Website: walmart
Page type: cart
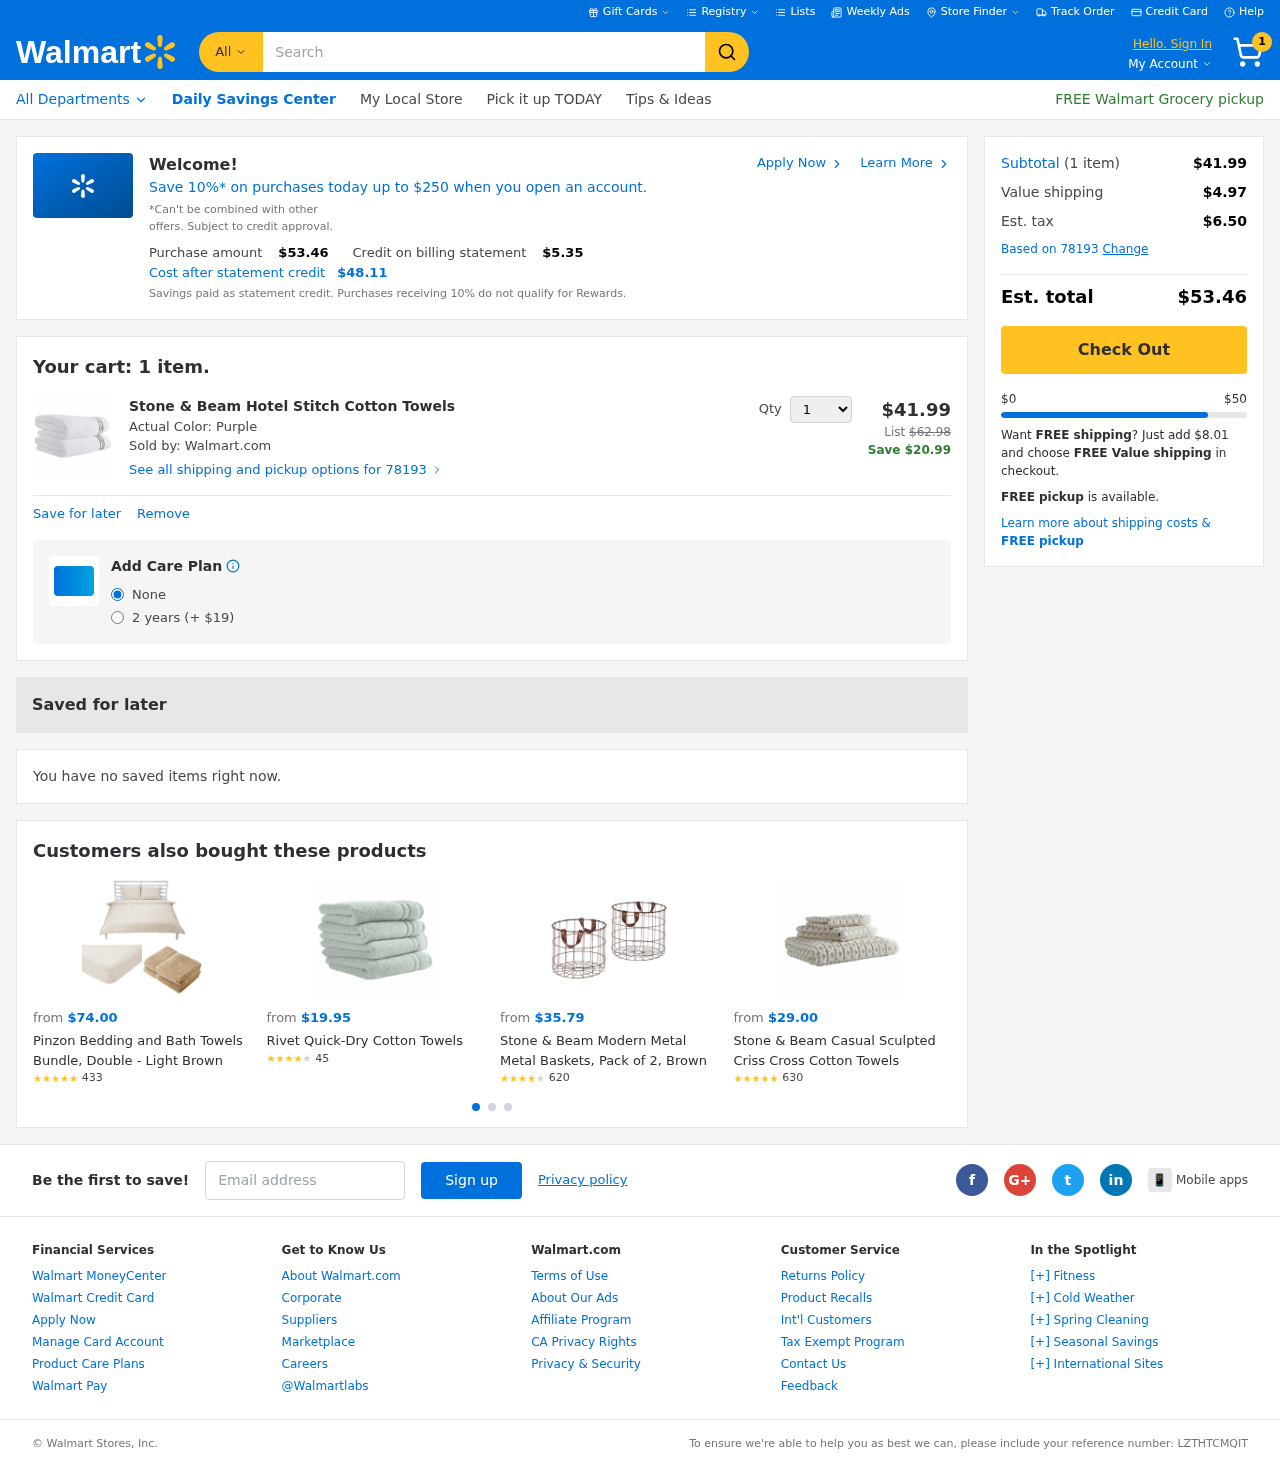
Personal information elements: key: PII_EMAIL
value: margaret_shaffer@gmail.com
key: PII_POSTCODE
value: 78193
Product elements: key: PRODUCT1_NAME
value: Stone & Beam Hotel Stitch Cotton Towels
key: PRODUCT1_PRICE
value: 41.99
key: PRODUCT1_QUANTITY
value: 1
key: PRODUCT2_NAME
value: Pinzon Bedding and Bath Towels Bundle, Double - Light Brown
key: PRODUCT2_NUM_RATINGS
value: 433
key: PRODUCT2_PRICE
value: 74
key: PRODUCT2_RATING
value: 4.7
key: PRODUCT3_NAME
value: Rivet Quick-Dry Cotton Towels
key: PRODUCT3_NUM_RATINGS
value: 45
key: PRODUCT3_PRICE
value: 19.95
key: PRODUCT3_RATING
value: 4.2
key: PRODUCT4_NAME
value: Stone & Beam Modern Metal Metal Baskets, Pack of 2, Brown
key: PRODUCT4_NUM_RATINGS
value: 620
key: PRODUCT4_PRICE
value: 35.79
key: PRODUCT4_RATING
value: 4.3
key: PRODUCT5_NAME
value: Stone & Beam Casual Sculpted Criss Cross Cotton Towels
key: PRODUCT5_NUM_RATINGS
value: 630
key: PRODUCT5_PRICE
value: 29
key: PRODUCT5_RATING
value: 4.6
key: PRODUCT1_ORIGINAL_PRICE
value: $62.98
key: PRODUCT1_SAVINGS
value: Save $20.99
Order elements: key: ORDER_NUM_ITEMS
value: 1
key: ORDER_TOTAL
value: $53.46
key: PROMO_TOTAL_AFTER_CREDIT
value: $48.11
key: ORDER_SUBTOTAL
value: $41.99
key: ORDER_SHIPPING_COST
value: $4.97
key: ORDER_TAX
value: $6.50
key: FREE_SHIPPING_REMAINING
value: $8.01
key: ORDER_REFERENCE_NUMBER
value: LZTHTCMQIT
Search elements: key: HEADER_SEARCH
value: Search
Other elements: key: PROMO_CREDIT
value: $5.35